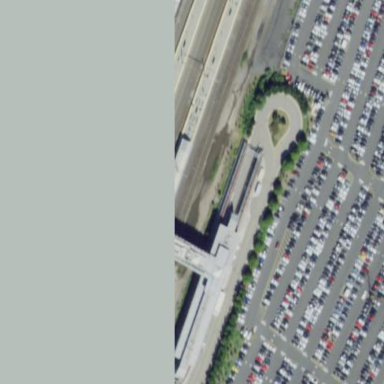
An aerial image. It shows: Platform for public transport with shelter.